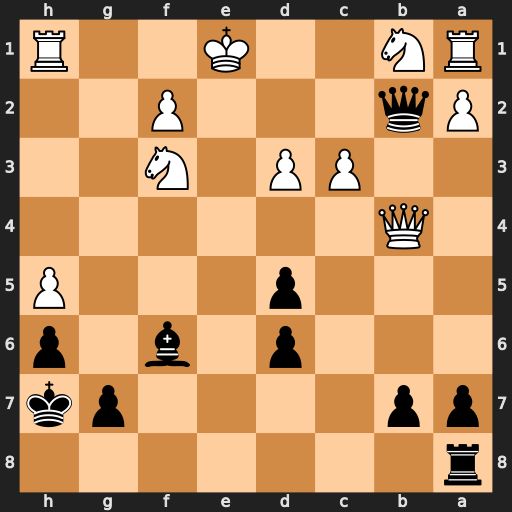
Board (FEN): r7/pp4pk/3p1b1p/3p3P/1Q6/2PP1N2/Pq3P2/RN2K2R
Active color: b
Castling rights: KQ
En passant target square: -
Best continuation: Qc1+ Ke2 Re8+ Qe4+ Rxe4+